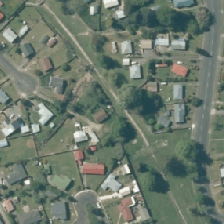
Land cover: urban_parkland